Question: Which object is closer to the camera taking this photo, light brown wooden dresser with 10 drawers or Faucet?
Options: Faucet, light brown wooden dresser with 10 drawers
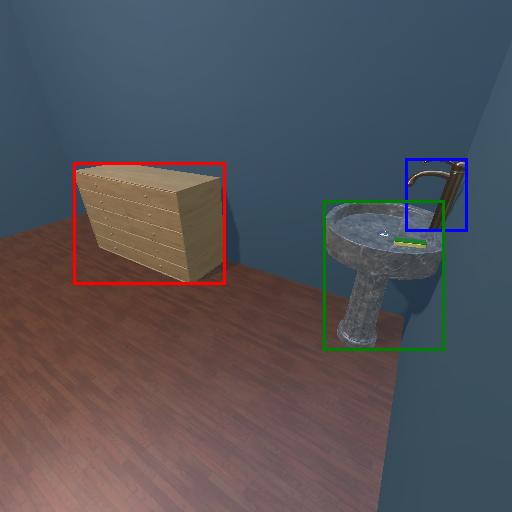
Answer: Faucet